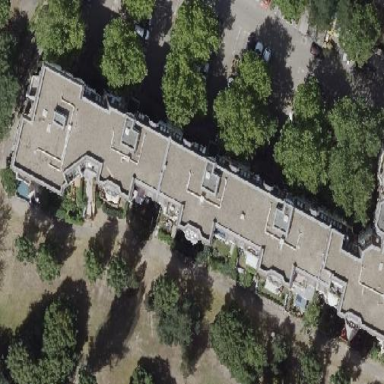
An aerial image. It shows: Apartment building with flat roof.